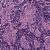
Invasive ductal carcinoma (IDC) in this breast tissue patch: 1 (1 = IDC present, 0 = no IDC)